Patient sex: M
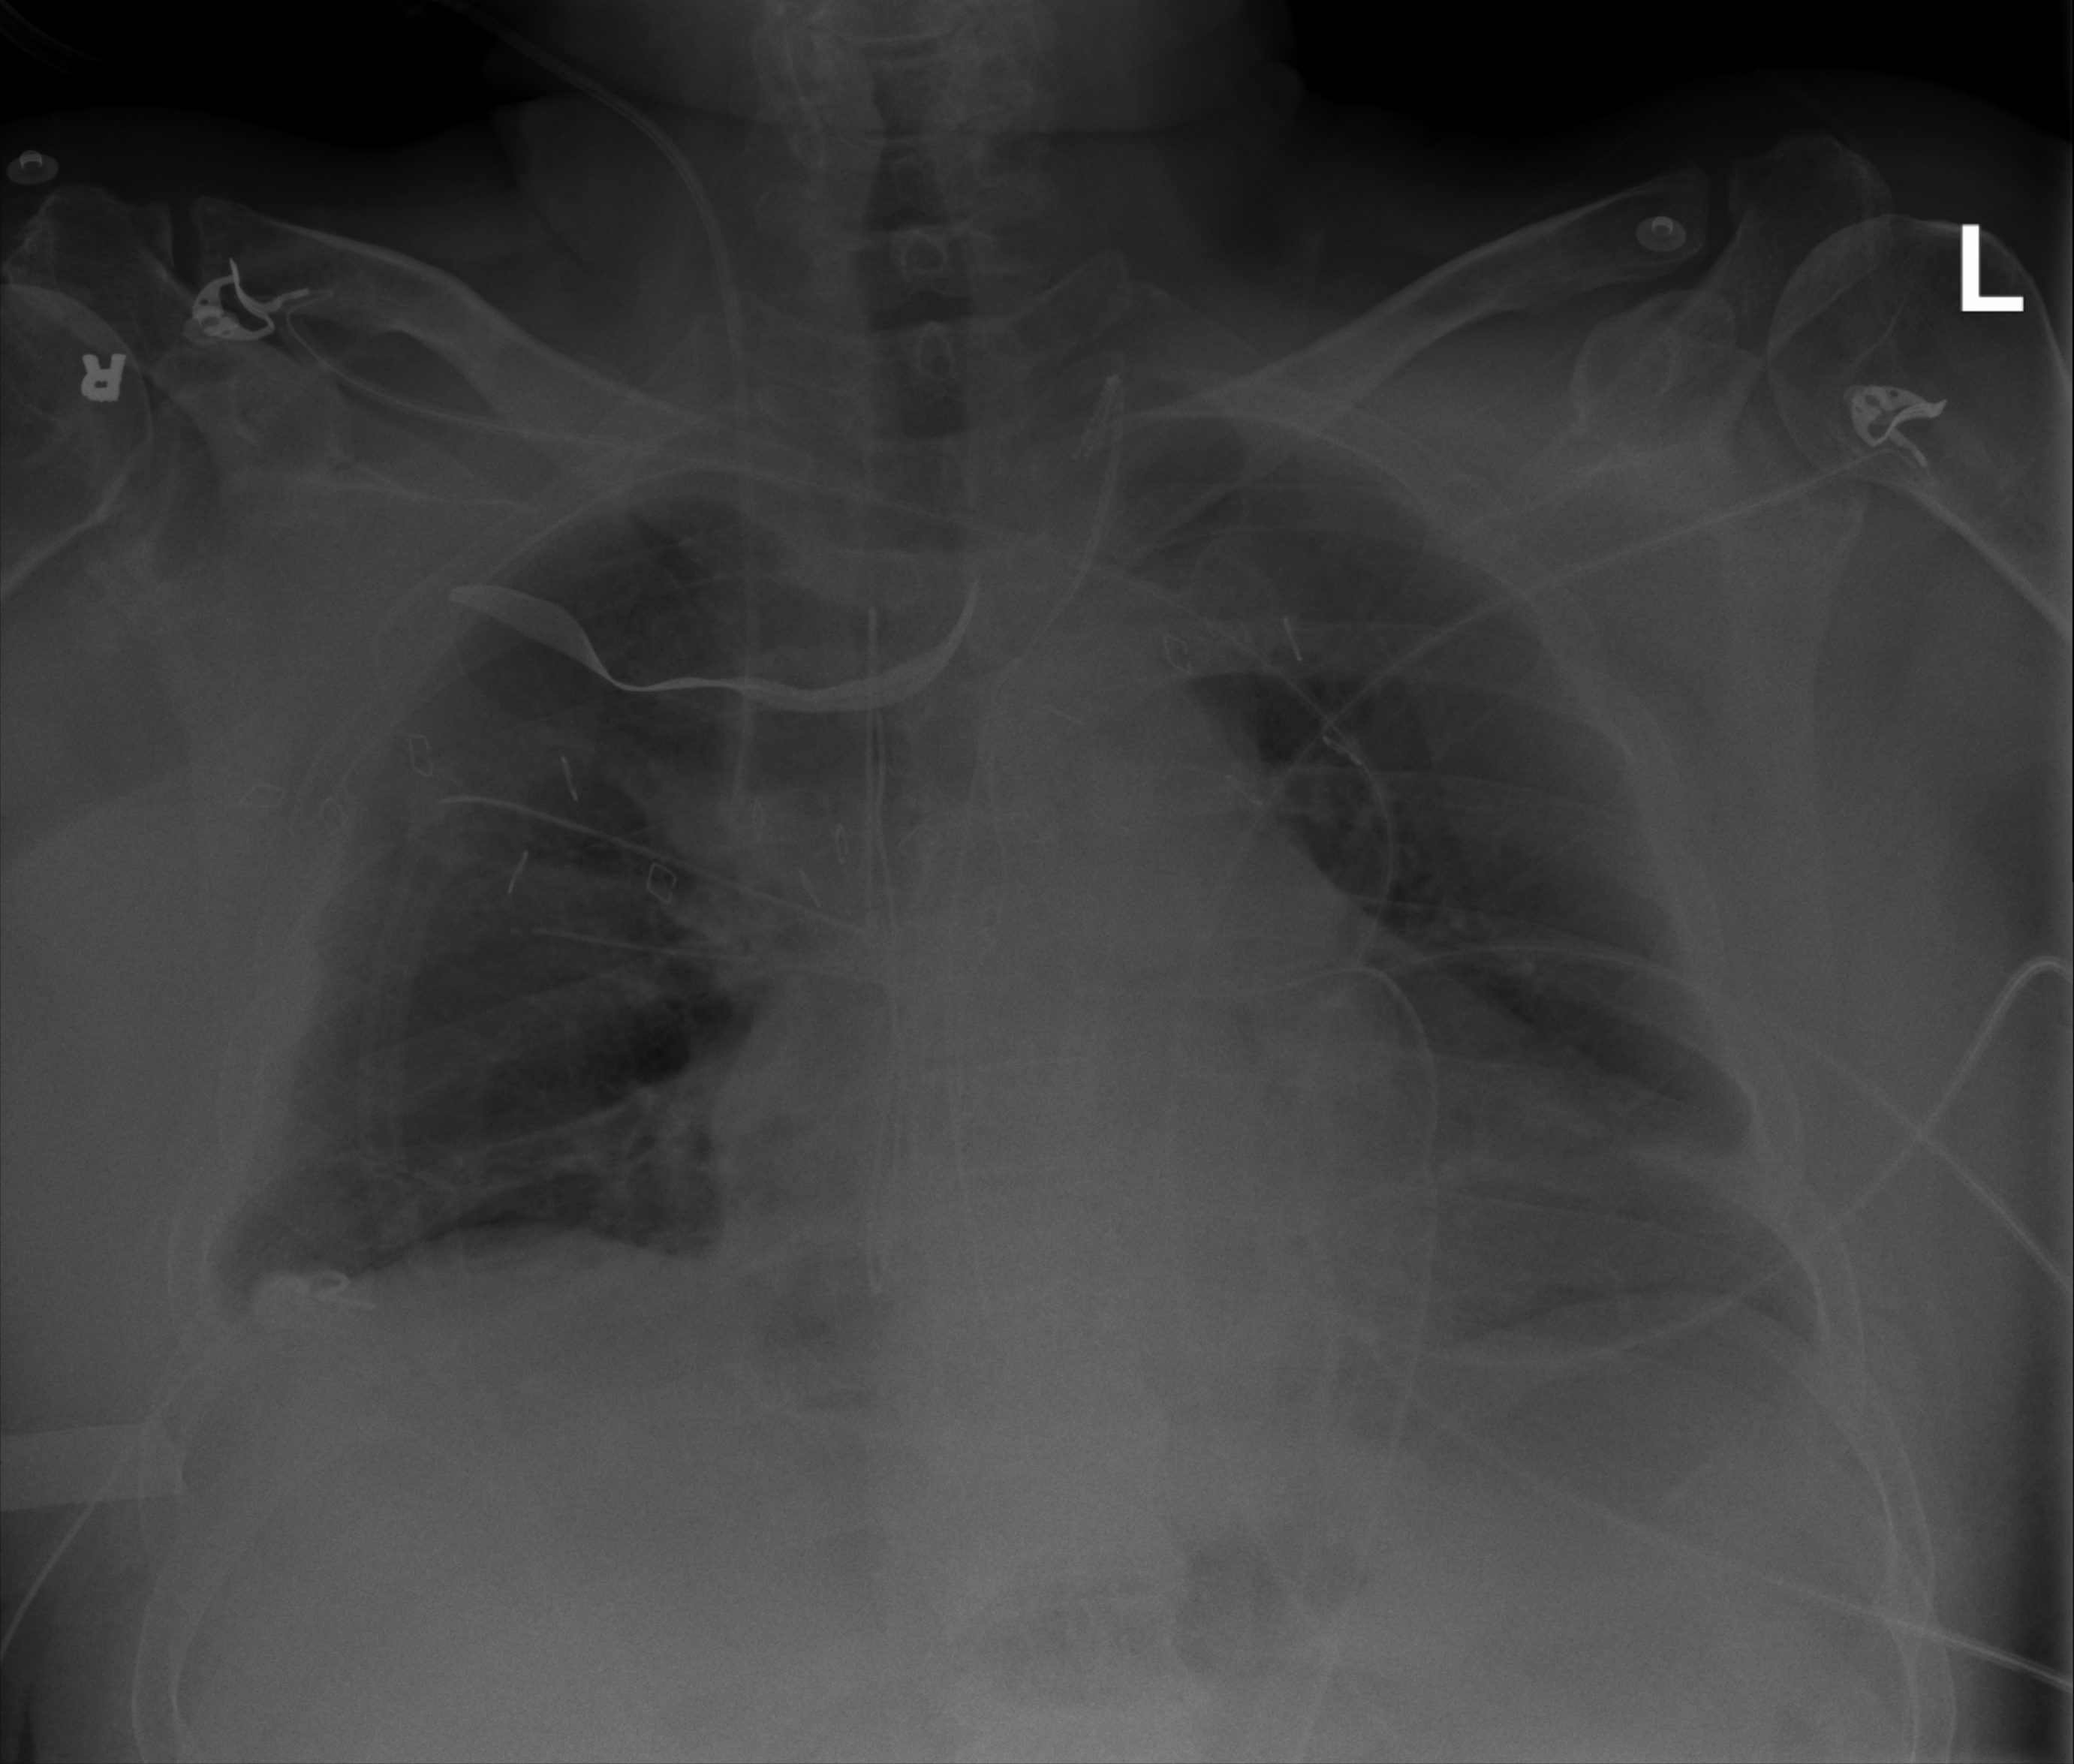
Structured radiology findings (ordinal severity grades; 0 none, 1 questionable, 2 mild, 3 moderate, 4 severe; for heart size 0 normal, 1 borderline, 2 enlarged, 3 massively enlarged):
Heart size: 2
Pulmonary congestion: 0
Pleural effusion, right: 1
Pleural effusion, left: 1
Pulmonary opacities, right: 0
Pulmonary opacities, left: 0
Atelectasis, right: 2
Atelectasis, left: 2